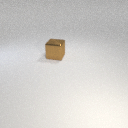
large brown metal cube